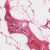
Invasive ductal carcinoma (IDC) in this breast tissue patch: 0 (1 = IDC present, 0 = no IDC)